Field crop: maize
Growth stage: 2
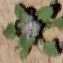
Species: chenopodium